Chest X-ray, AP view. Patient: 60 years old, sex M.
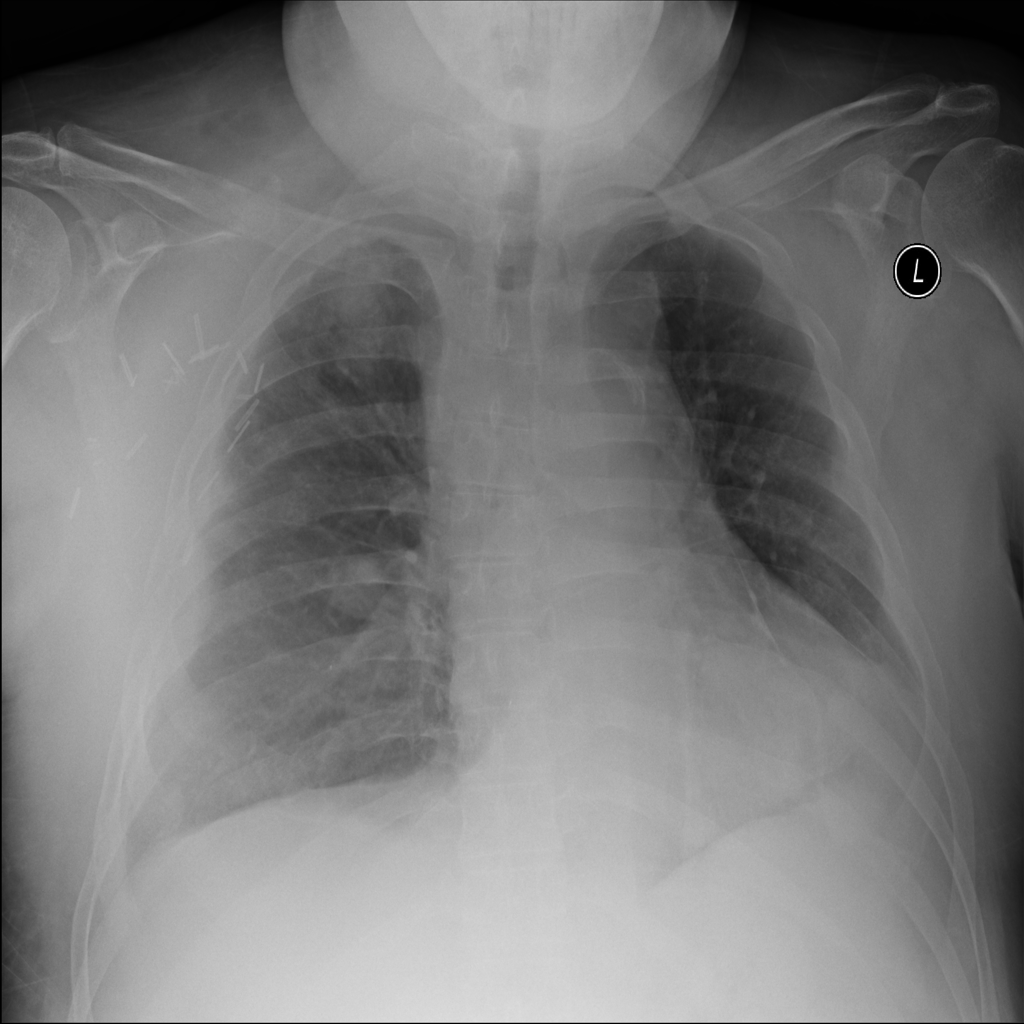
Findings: Atelectasis, Cardiomegaly, Effusion, Mass